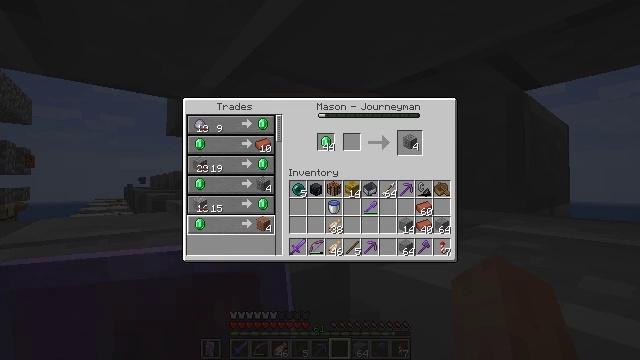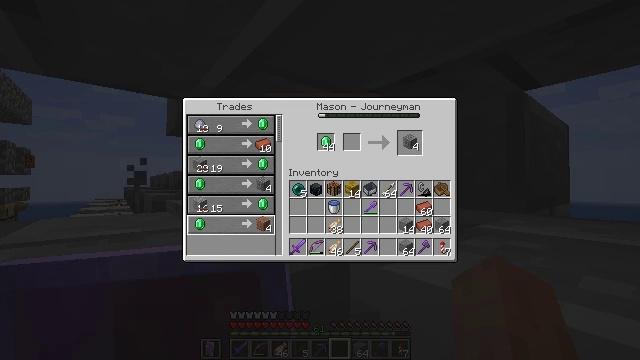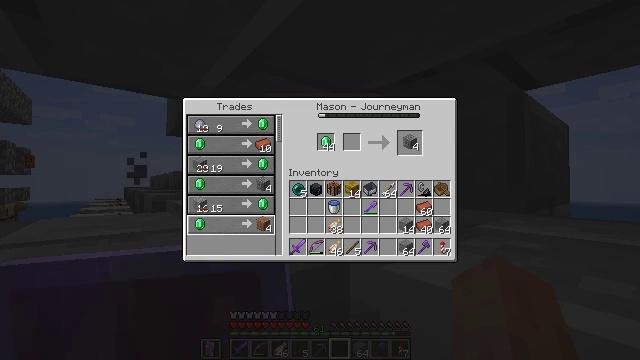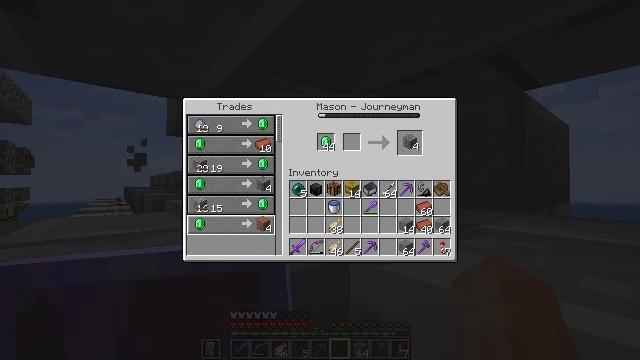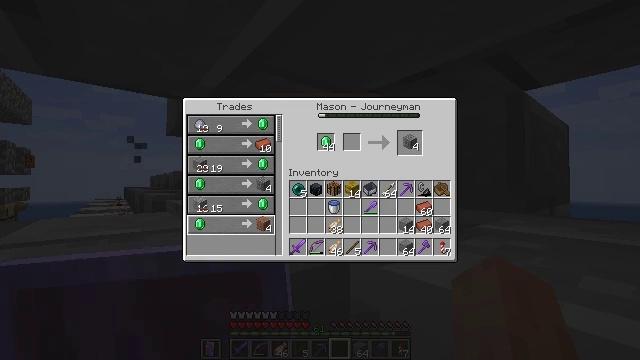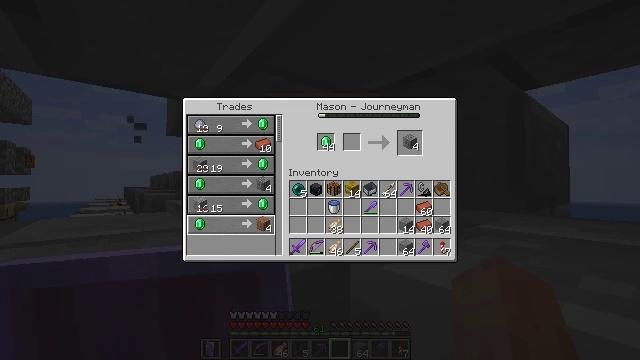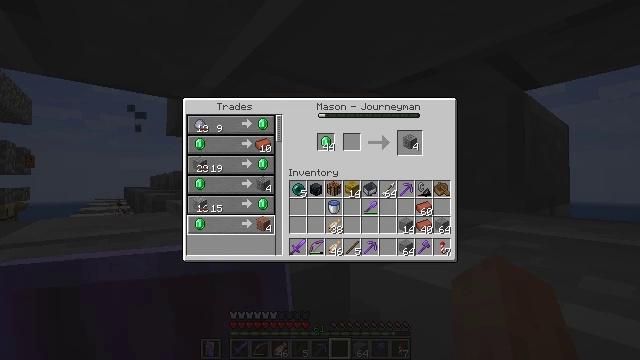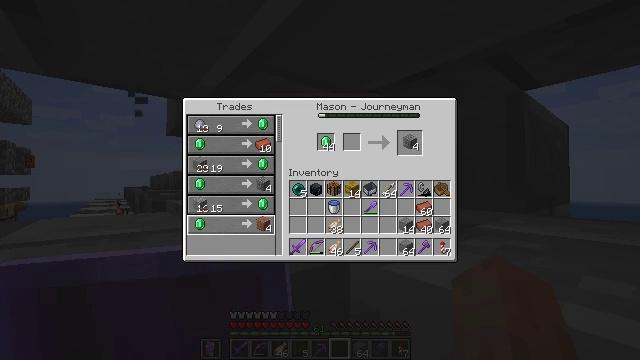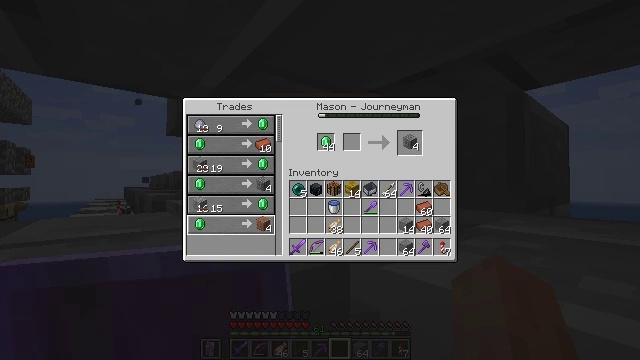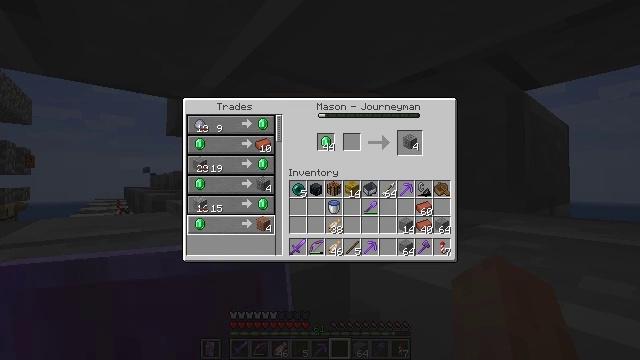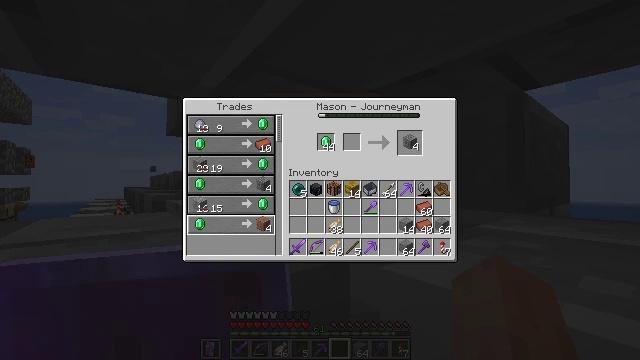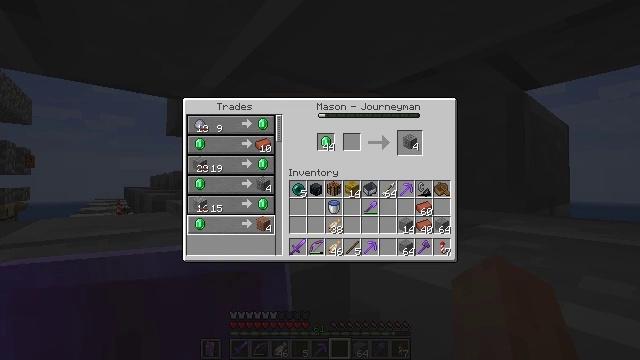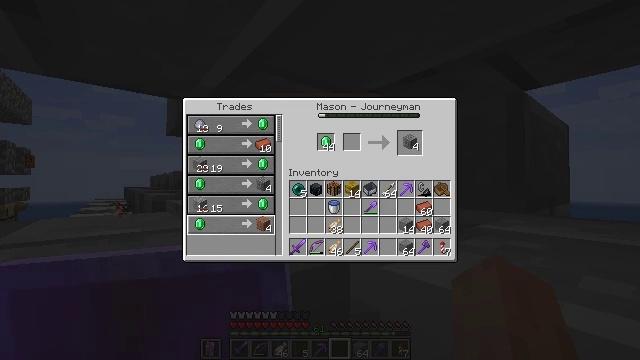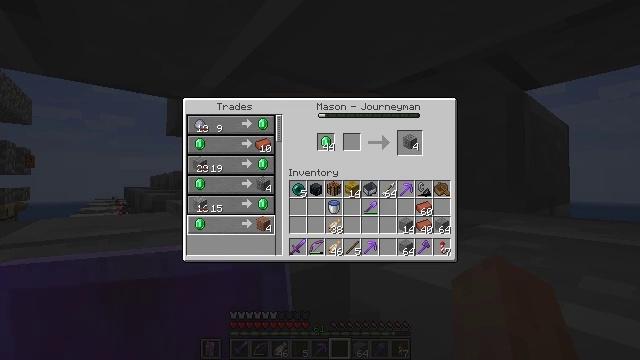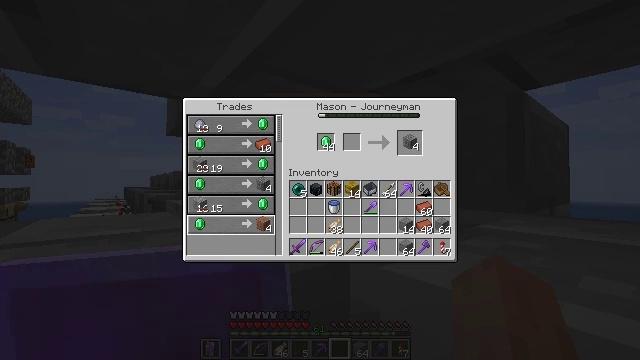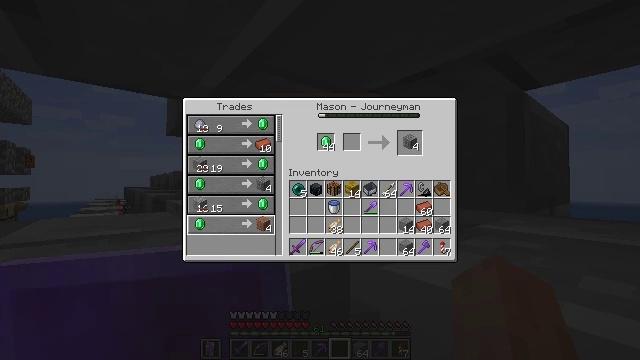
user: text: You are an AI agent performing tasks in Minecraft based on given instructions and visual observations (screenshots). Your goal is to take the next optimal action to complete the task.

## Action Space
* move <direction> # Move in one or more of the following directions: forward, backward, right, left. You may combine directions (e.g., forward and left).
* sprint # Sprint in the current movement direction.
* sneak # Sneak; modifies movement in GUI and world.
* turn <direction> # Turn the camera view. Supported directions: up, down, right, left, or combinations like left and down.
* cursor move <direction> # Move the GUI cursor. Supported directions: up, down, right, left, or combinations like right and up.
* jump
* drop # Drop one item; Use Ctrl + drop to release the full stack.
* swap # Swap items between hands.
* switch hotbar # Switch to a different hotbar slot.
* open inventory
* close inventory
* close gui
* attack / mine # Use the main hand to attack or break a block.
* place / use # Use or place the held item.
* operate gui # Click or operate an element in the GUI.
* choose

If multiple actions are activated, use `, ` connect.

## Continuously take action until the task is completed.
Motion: motion action
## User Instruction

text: Form polished granite from four granite.
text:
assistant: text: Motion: no_op
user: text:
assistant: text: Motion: no_op
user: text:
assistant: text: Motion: no_op
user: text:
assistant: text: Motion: no_op
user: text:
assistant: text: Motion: no_op
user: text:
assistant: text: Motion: no_op
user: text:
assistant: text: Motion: no_op
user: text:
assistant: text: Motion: no_op
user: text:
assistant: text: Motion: no_op
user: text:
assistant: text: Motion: no_op
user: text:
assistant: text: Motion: no_op
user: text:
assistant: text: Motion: no_op
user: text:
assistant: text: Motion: no_op
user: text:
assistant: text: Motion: no_op
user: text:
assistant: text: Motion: no_op
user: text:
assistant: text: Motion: no_op
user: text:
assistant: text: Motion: attack / mine
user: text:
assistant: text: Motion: attack / mine
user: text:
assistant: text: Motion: attack / mine
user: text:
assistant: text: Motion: no_op
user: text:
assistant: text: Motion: no_op
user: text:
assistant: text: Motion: no_op
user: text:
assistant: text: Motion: no_op
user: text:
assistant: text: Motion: no_op
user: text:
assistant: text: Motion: no_op
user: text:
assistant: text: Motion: no_op
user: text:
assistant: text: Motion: no_op
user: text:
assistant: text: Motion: no_op
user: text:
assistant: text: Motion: no_op
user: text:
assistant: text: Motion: no_op